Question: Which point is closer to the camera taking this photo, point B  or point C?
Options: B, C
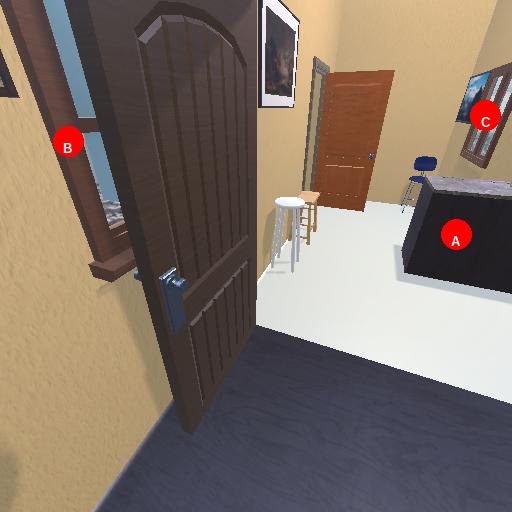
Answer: B